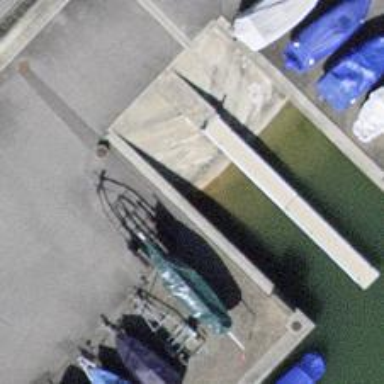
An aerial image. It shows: Slipway on leisure land.